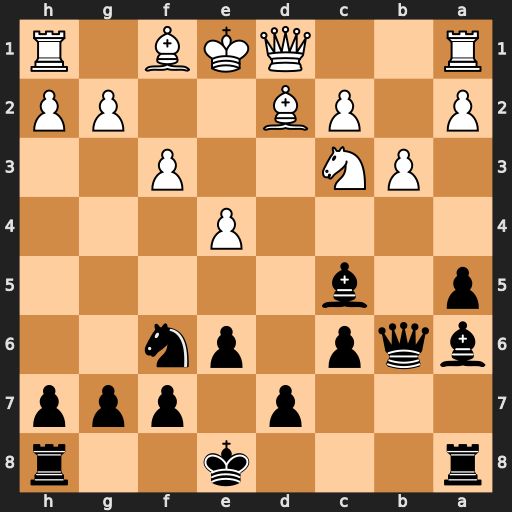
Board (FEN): r3k2r/3p1ppp/bqp1pn2/p1b5/4P3/1PN2P2/P1PB2PP/R2QKB1R
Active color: b
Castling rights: KQkq
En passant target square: -
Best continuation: Bf2#